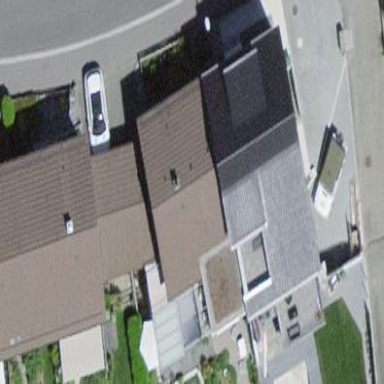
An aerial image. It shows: Building with gabled roof.